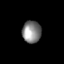
Tissue: skin
Cell type: Fibroblasts
Senescence score: 0.7881
Nuclear area (px): 408
Mean DAPI intensity: 132.664